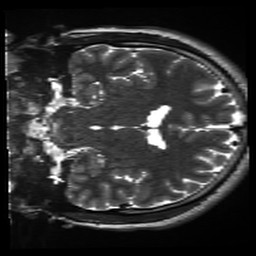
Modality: inplaneT2
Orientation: coronal
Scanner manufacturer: siemens
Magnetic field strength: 3 T
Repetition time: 11 s
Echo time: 0.059 s